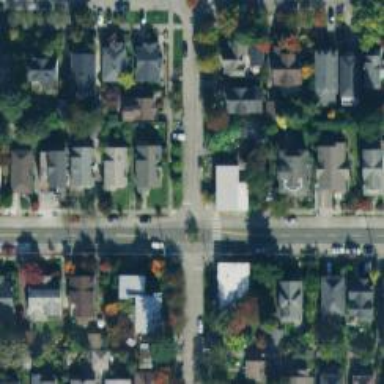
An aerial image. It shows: Residential road with separate sidewalk.